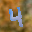
Label: 4